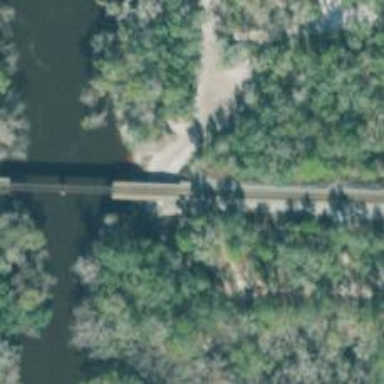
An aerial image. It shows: Railway bridge.